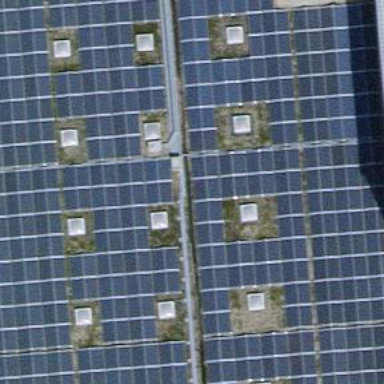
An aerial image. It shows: Solar power generator utilizing photovoltaic technology with solar photovoltaic panels.